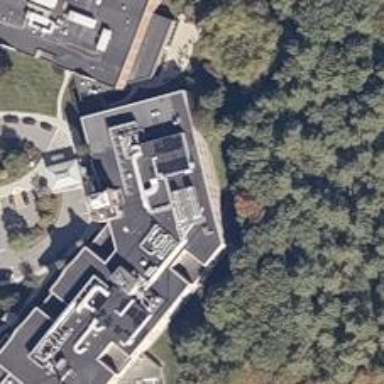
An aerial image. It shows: Hospital providing healthcare services.